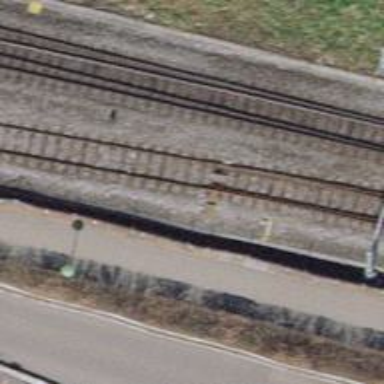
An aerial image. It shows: Railway switch.